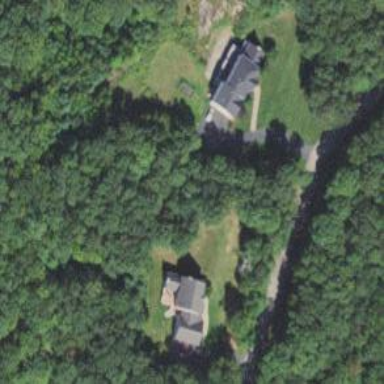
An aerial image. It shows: Driveway.